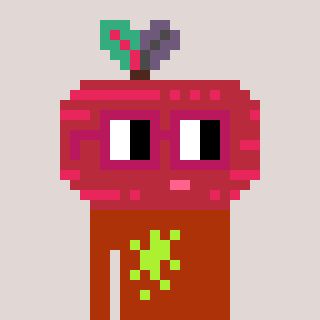
a pixel art character with square dark red glasses, a beet-shaped head and a hotbrown-colored body on a warm background